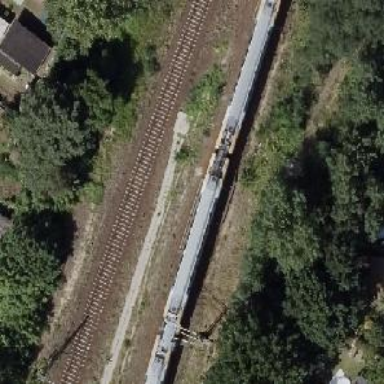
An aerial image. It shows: Railway with electrified contact lines running on embankment.